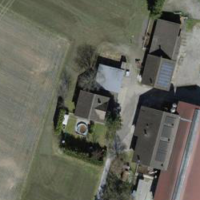
EUNIS habitat code: 55
Species observed at this site:
Lamium galeobdolon